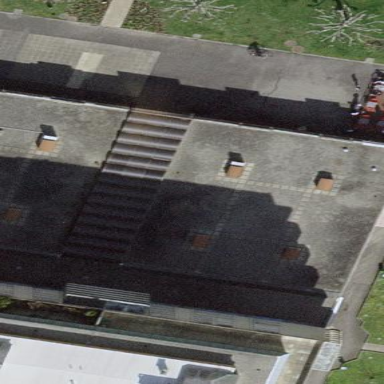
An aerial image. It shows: View of roof of building.